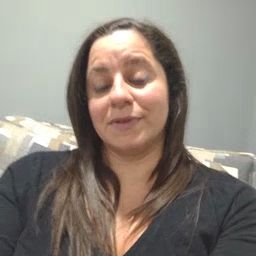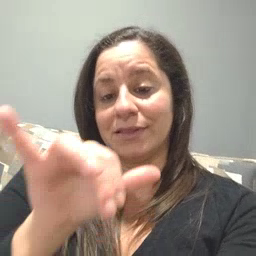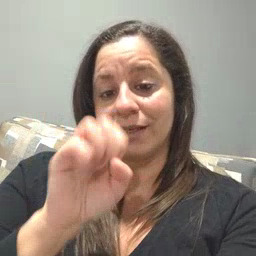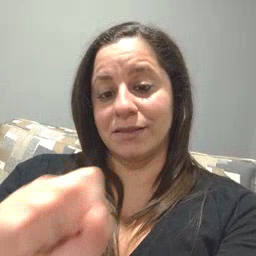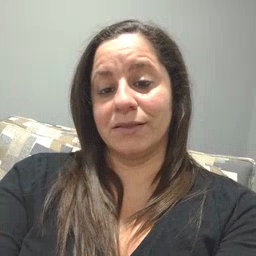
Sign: yes